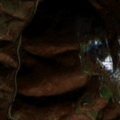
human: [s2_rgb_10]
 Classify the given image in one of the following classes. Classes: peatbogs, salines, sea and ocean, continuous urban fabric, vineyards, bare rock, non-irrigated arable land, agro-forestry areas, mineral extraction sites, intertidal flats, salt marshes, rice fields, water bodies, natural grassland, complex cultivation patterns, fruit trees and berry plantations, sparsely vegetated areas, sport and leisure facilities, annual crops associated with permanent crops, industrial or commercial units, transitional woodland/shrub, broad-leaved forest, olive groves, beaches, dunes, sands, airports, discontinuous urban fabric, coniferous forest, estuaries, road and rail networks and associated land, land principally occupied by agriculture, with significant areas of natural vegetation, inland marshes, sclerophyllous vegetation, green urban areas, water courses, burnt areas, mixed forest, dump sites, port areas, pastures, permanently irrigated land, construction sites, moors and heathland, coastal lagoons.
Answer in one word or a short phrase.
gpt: land principally occupied by agriculture, with significant areas of natural vegetation, broad-leaved forest, transitional woodland/shrub